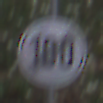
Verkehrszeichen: EndeGeschwindigkeit100
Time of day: MorningAfternoon
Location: Outdoor (Nature)
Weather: PartlyCloudy
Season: NotSpecified
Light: Natural